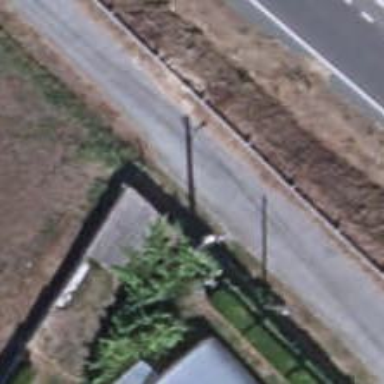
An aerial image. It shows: Fence.